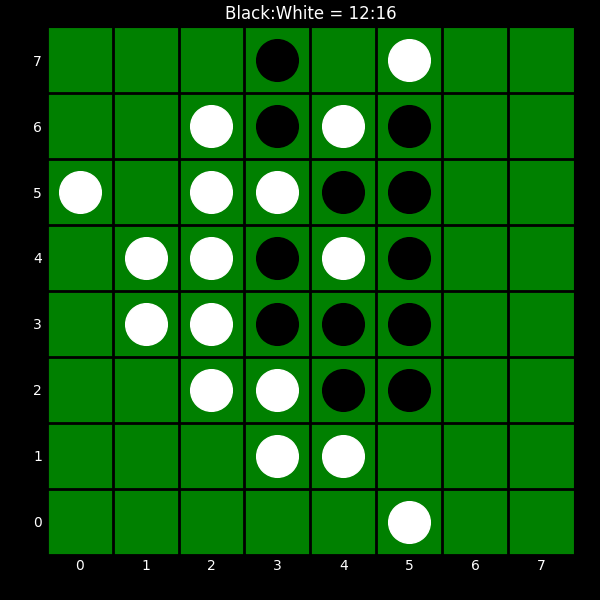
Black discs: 12
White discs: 16